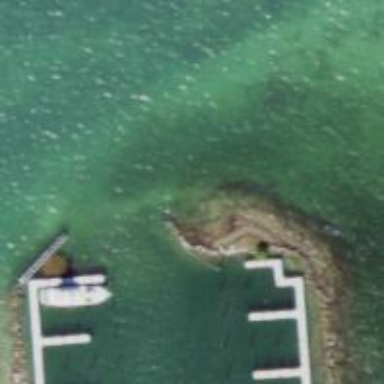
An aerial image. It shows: Breakwater structure.